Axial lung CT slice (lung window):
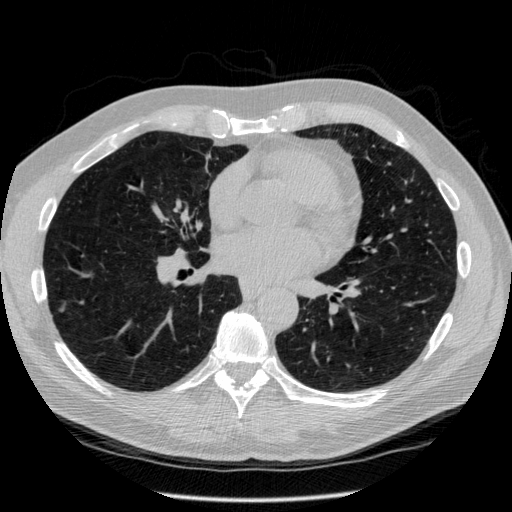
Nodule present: yes
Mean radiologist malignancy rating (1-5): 3.25